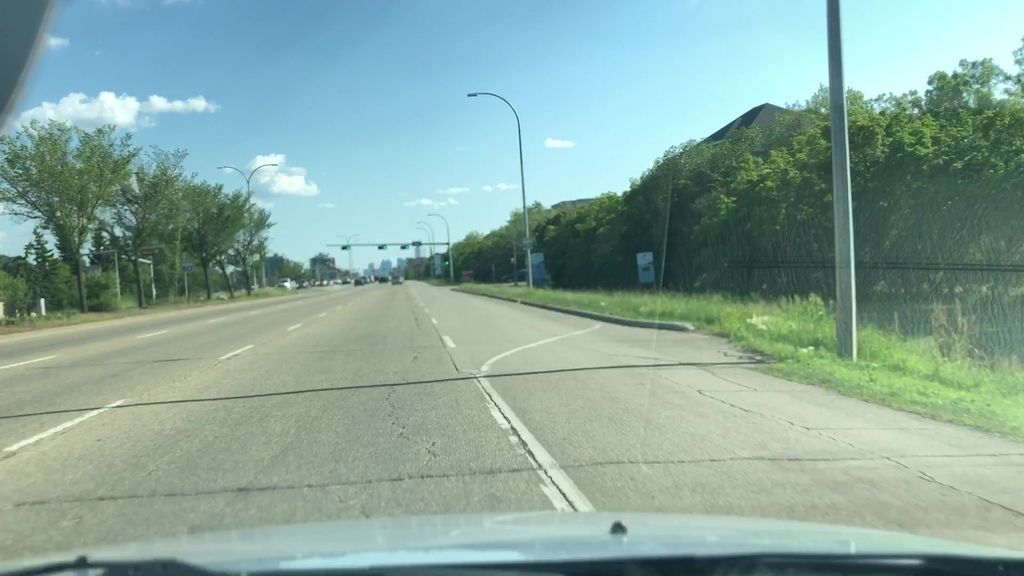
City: edmonton